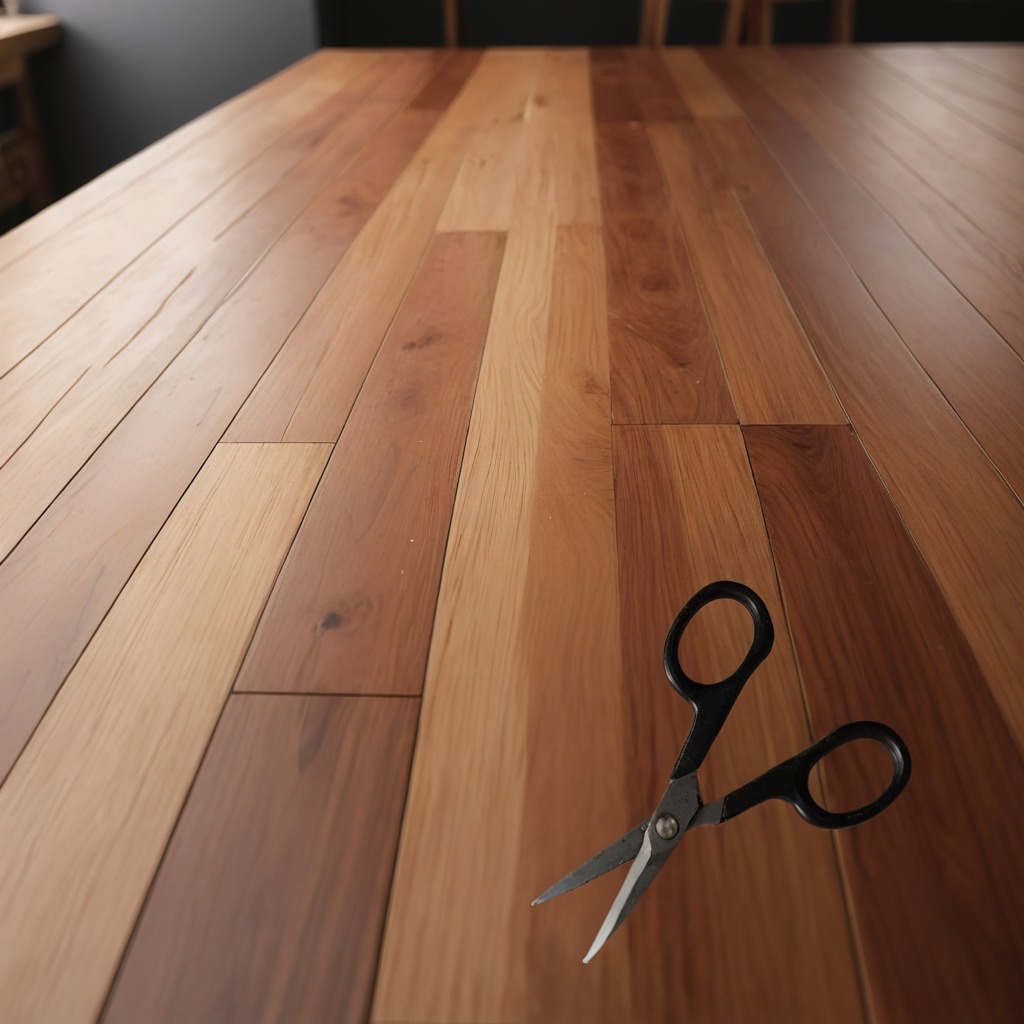
A scissor lying on the wooden table in a carpentry studio